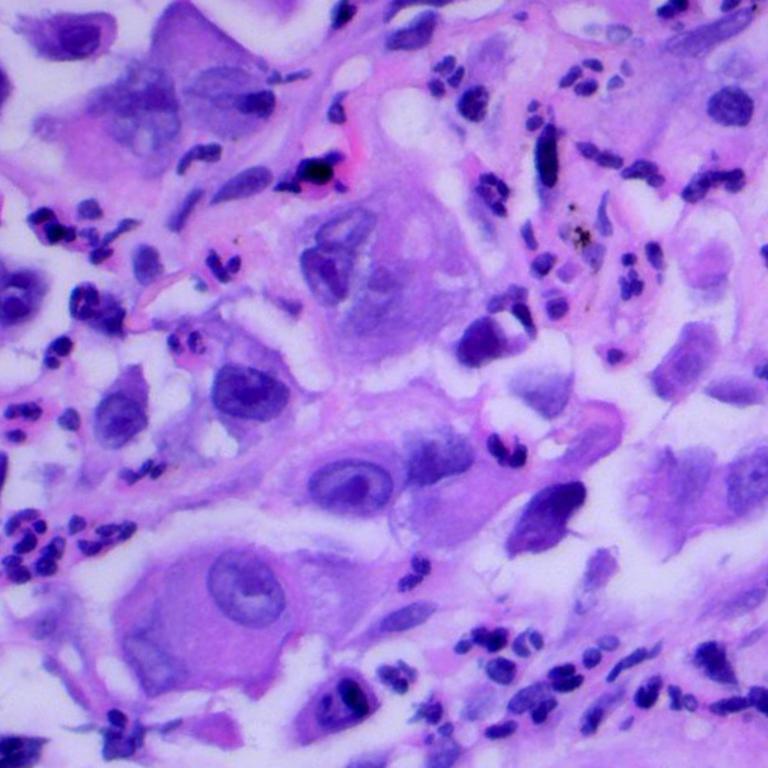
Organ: lung
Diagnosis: adenocarcinomas